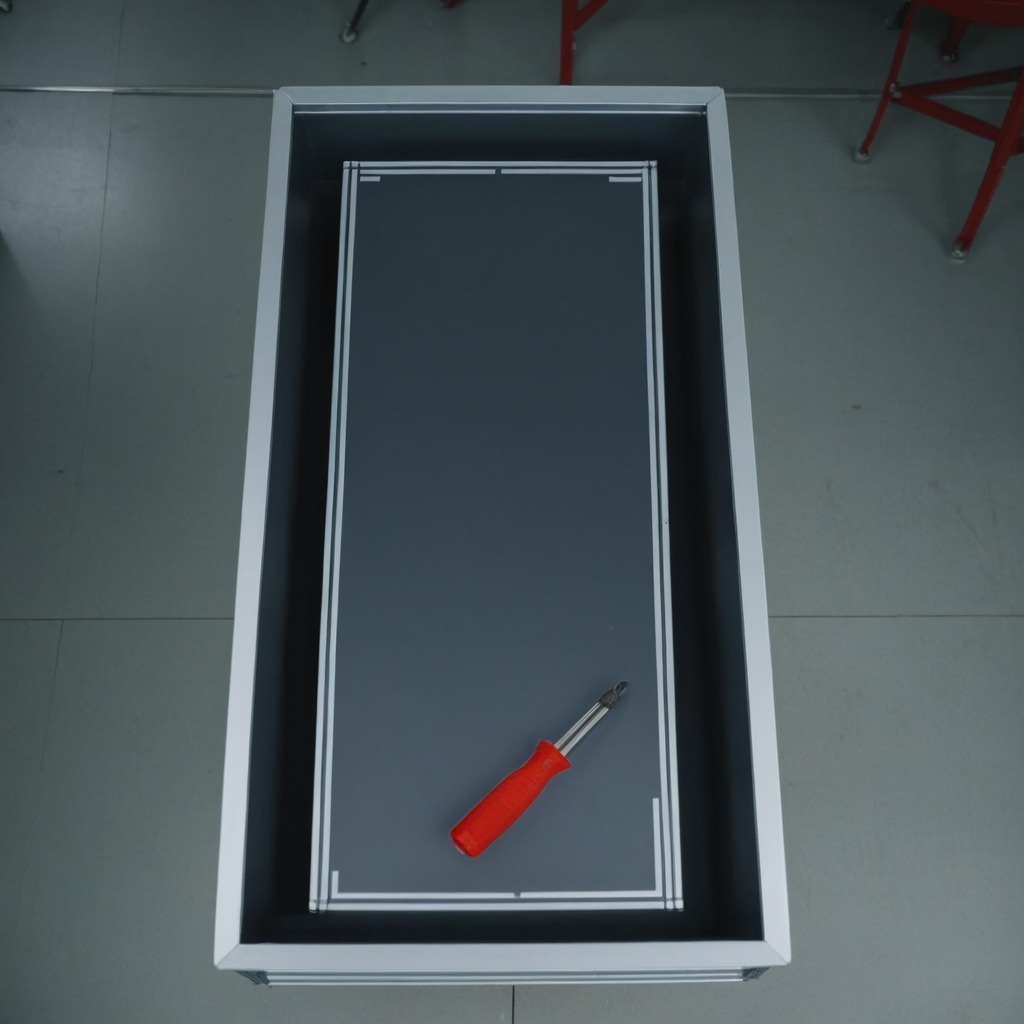
A screwdriver lies on the toolbox surface in an airplane hangar workshop 8K.